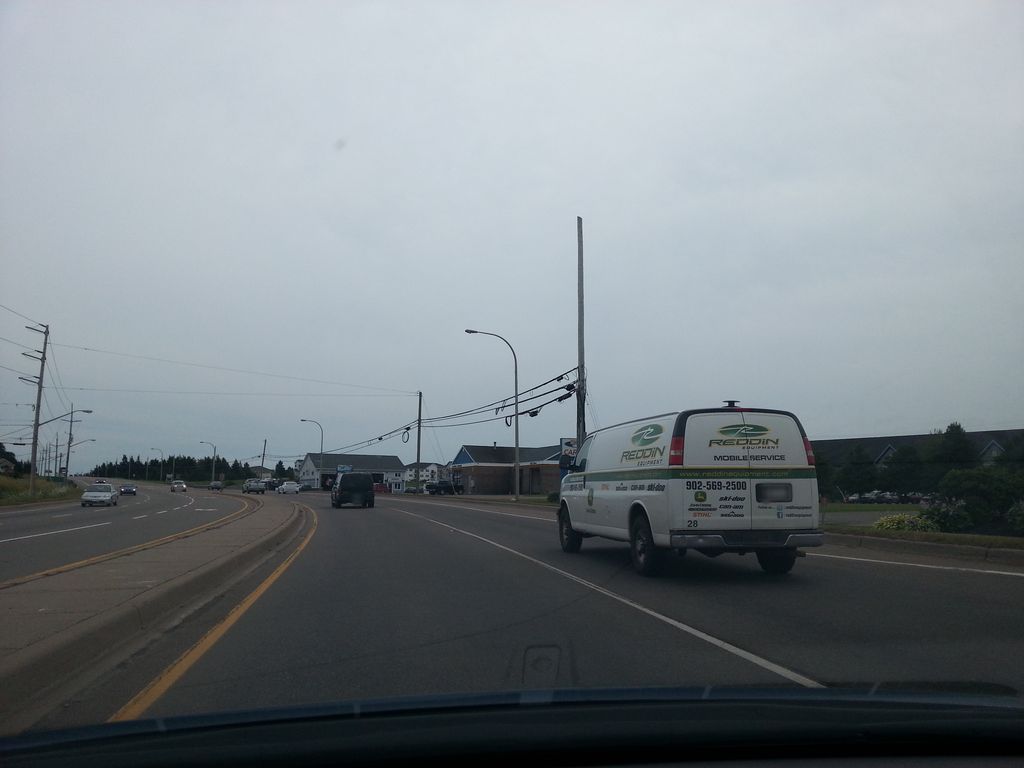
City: charlottetown